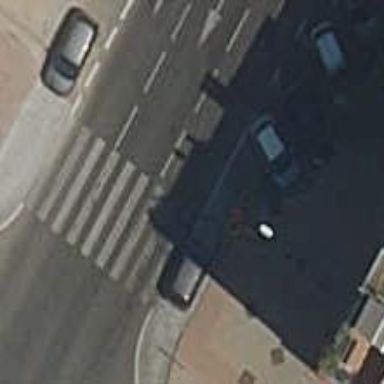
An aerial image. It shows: Zebra crossing on the road.